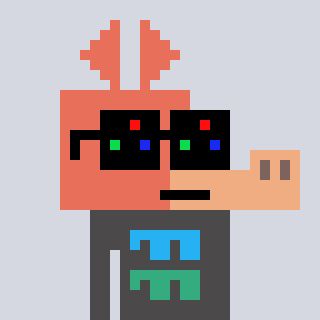
a pixel art character with square black sunglasses, a aardvark-shaped head and a grayscale-colored body on a cool background